Question: I'm trying to get the layout below to resize correctly in landscape. It looks as it does in IB in portrait mode, but when I rotate to landscape I lose the 'Sources' label and the bottom textview. All of them are anchored to all sides and set to resize horizontally and vertically in the parent scrollview.

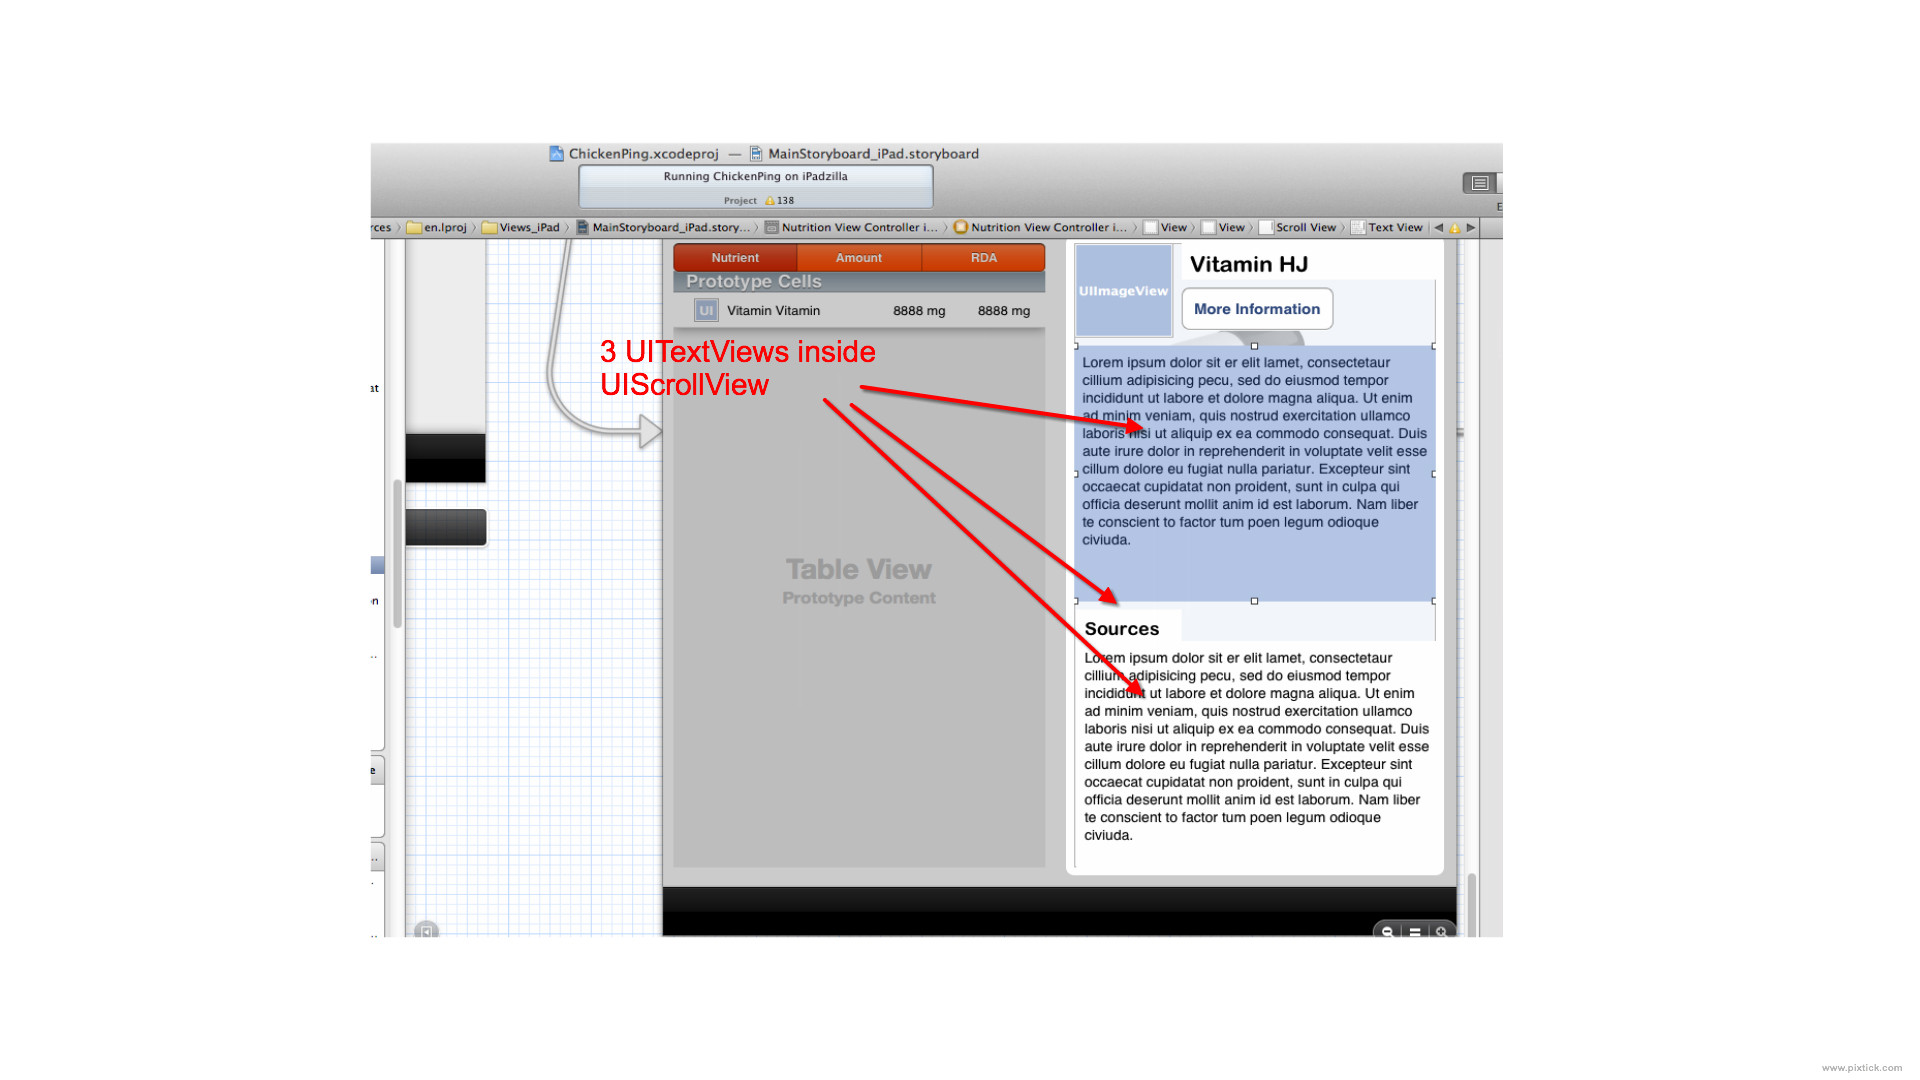
Answer: I eventually got around this by removing the child UITextViews from the parent UIScrollView.